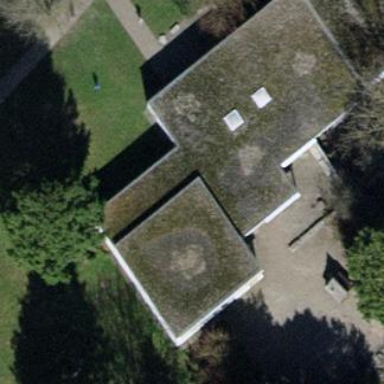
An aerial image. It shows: Kindergarten building with flat roof.